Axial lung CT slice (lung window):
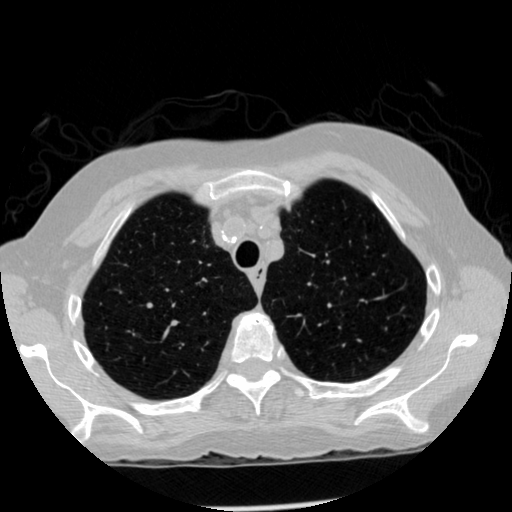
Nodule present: no